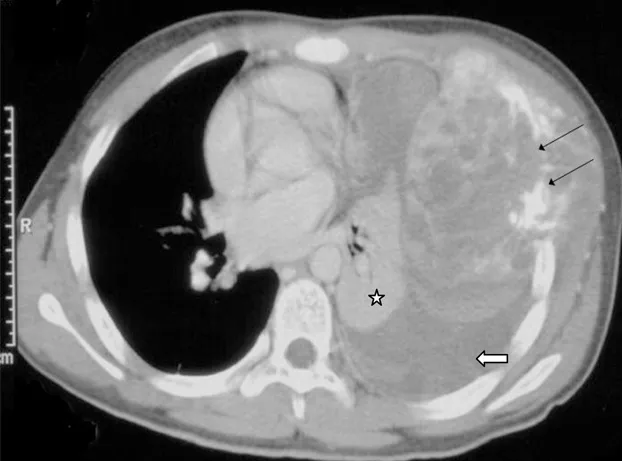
A contrast enhanced CT examination of the chest showing a large heterogenously enhancing solid mass arising from the skeletal chest wall with lytic destruction of the rib and calcifications (arrows). There is a moderate-sized pleural effusion (block arrow) and underlying lung collapse and consolidation (star).
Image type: radiology (ct)